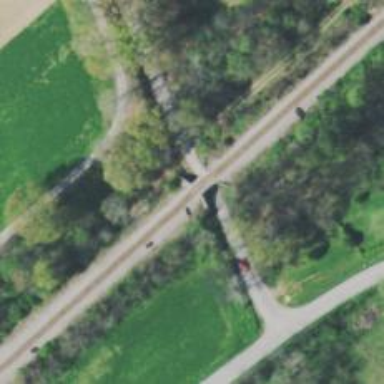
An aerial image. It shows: Railway bridge with milepost labeled as 00C.